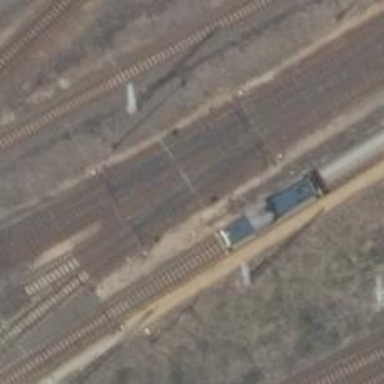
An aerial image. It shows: Railway switch.